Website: home-depot
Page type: billing-address
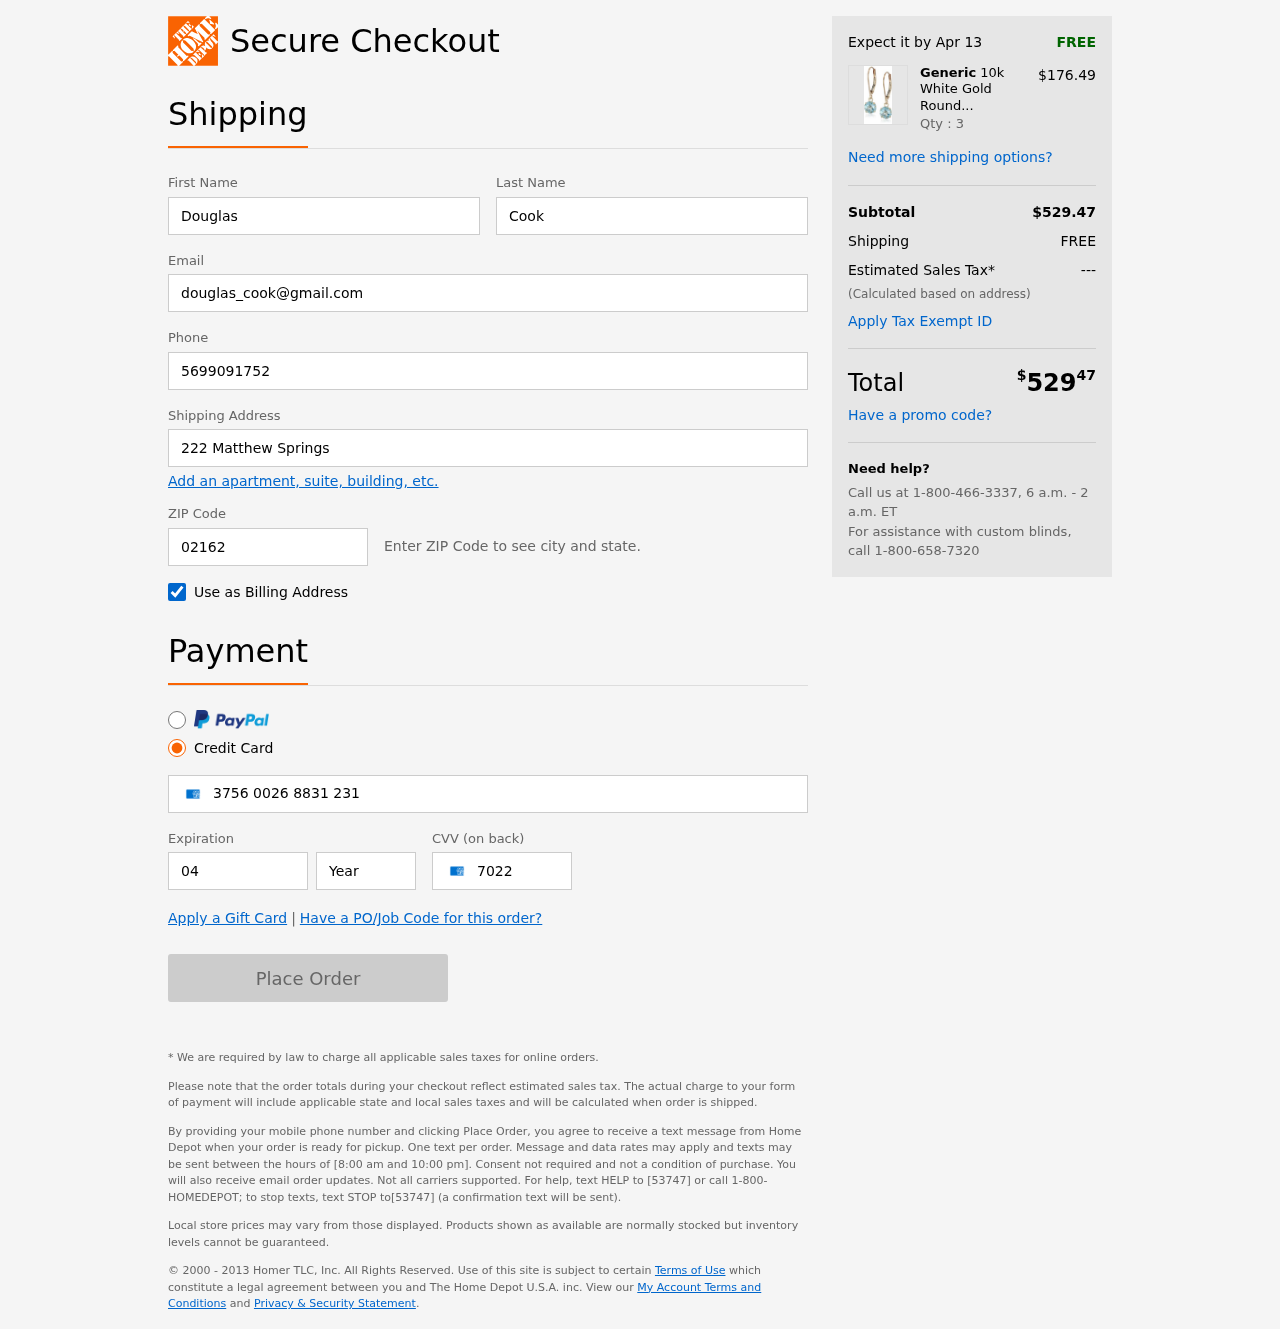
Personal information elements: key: PII_FIRSTNAME
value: Douglas
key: PII_LASTNAME
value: Cook
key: PII_EMAIL
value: douglas_cook@gmail.com
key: PII_PHONE
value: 5699091752
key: PII_STREET
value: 222 Matthew Springs
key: PII_POSTCODE
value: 02162
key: PII_CARD_NUMBER
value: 3756 0026 8831 231
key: PII_CARD_EXPIRY_MONTH
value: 04
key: PII_CARD_CVV
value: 7022
Product elements: key: PRODUCT1_BRAND
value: Generic
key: PRODUCT1_NAME
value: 10k White Gold Round Checkerboard Cut Aquamarine Leverback Earrings (6mm)
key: PRODUCT1_PRICE
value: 176.49
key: PRODUCT1_QUANTITY
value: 3
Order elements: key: ORDER_DELIVERY_DATE
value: Apr 13
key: ORDER_SUBTOTAL
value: $529.47
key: ORDER_SHIPPING_COST
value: FREE
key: ORDER_TAX
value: ---
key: ORDER_TOTAL2
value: $52947